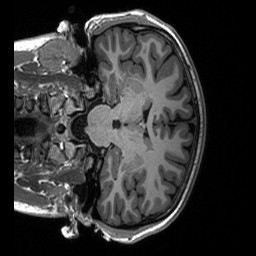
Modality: T1w
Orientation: coronal
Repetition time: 8 s
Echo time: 0.066 s